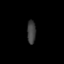
Tissue: lung
Cell type: Endothelial cells
Senescence score: 0.5497
Nuclear area (px): 200
Mean DAPI intensity: 61.82